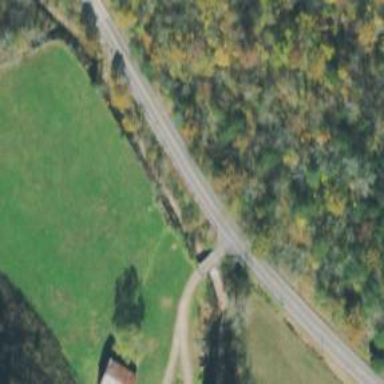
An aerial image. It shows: Secondary road.